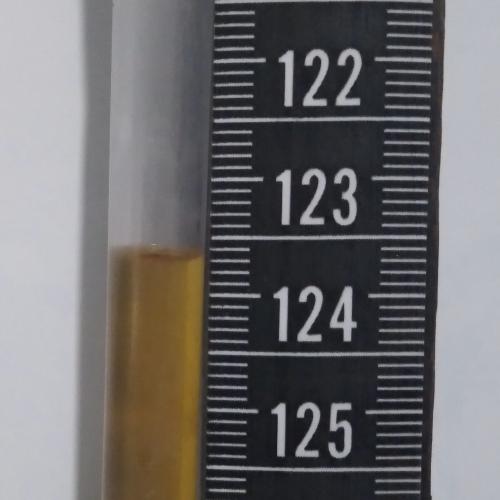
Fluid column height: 123.7 cm